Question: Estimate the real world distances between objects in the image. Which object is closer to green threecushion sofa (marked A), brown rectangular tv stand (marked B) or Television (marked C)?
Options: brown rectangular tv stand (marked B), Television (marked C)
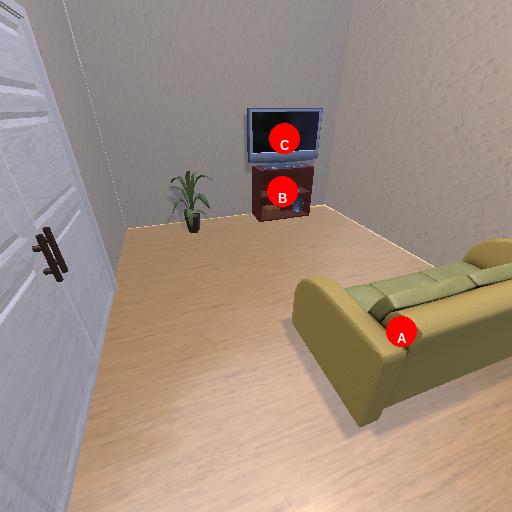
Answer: brown rectangular tv stand (marked B)